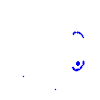
Particle: proton